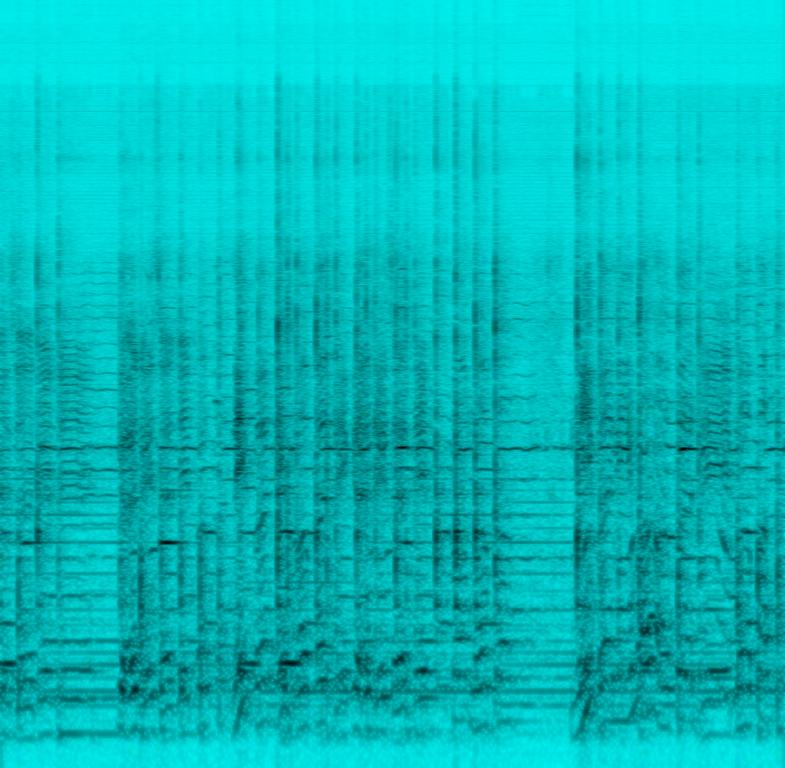
This is a Carnatic classical music piece. It is a live performance. There is a male vocalist singing in a versatile manner. The melody is being played by the Carnatic violin. There is a tabla percussion beat in the rhythmic background. There is a complex feel to the piece. The atmosphere is vibrant.